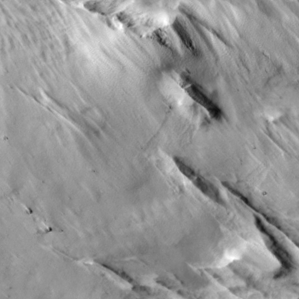
Label: non_frost